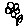
Label: flower